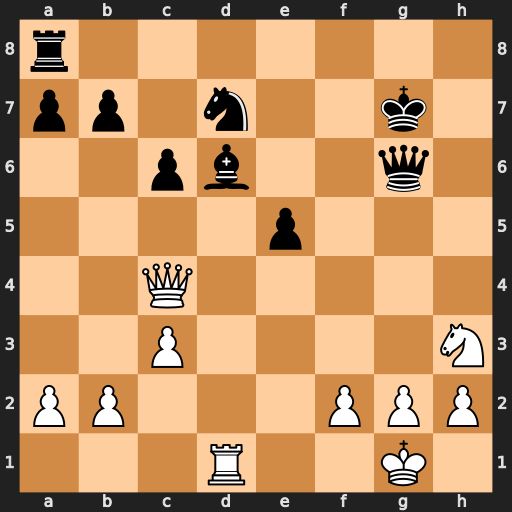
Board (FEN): r7/pp1n2k1/2pb2q1/4p3/2Q5/2P4N/PP3PPP/3R2K1
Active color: w
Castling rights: -
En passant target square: -
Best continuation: Qd3 Qxd3 Rxd3 Nb6 Rxd6